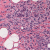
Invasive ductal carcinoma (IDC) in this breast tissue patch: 1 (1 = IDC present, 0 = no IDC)